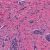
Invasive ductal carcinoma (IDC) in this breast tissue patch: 1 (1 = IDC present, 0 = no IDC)